Question:
This is a dragable image like Facebook. When I drag it change JavaScript value.
The Question is how can I get this value to PHP and when I click the button it should save changes?
This is the code JavaScript:
'''
$(document).ready(function(){
$('.wrap').imagedrag({
input: "#output",
position: "middle",
attribute: "html"
});
});
'''
And this is HTML:
'''
<span id="output"></span>
'''
Also I want to save it into database from the variable of PHP.
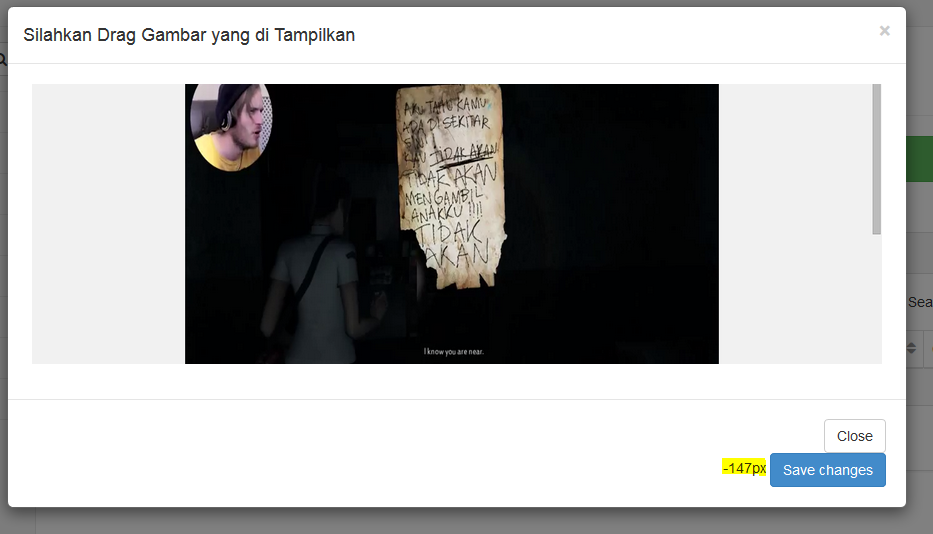
Answer: Look at <URL>. With it you can dynamicaly send the variable value to your php.
Example:
'''
$.ajax({
type: "POST",
dataType: "json",
url: "some.php",
data: { name: "John", location: "Boston" }
})
.done(function( msg ) {
alert( "Data Saved: " + msg );
});
'''
In your case :
your html
'''
<span id="output"></span>
'''
your javascript
'''
// Define the click evenement to your button
$('#output').click(function(){
// Retrieve the value you want to save
var valueToSave = ...;
// Send the value in PHP
$.ajax({
type: "POST",
dataType: "json",
url: "yourPhpPage.php",
data: { "value": valueToSave }
})
.done(function(msg) {
alert("Data Saved!");
});
});
'''
your PHP
'''
if (($value = filter_input(INPUT_POST, "value", FILTER_UNSAFE_RAW)) !== null)
{
// You got your value here
}
'''